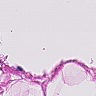
Metastatic tissue present: no